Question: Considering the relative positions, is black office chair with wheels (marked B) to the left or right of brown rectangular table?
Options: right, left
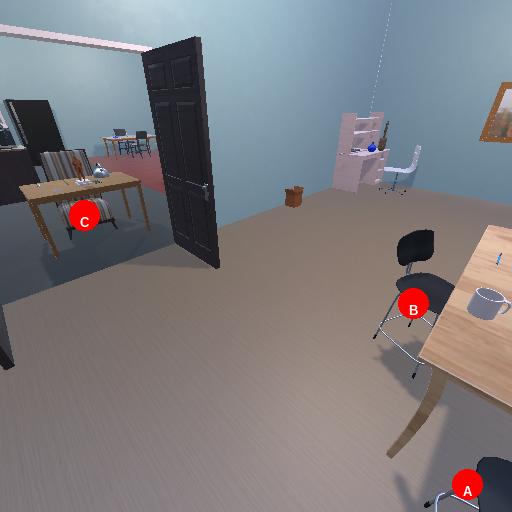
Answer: right